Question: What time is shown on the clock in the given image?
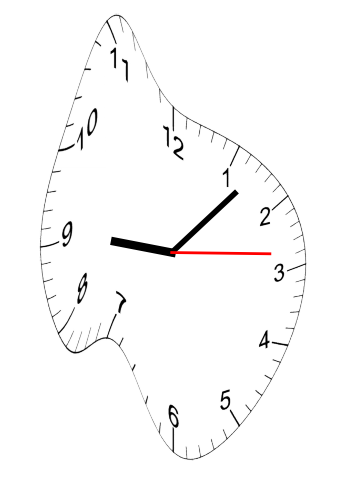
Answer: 09:07:14